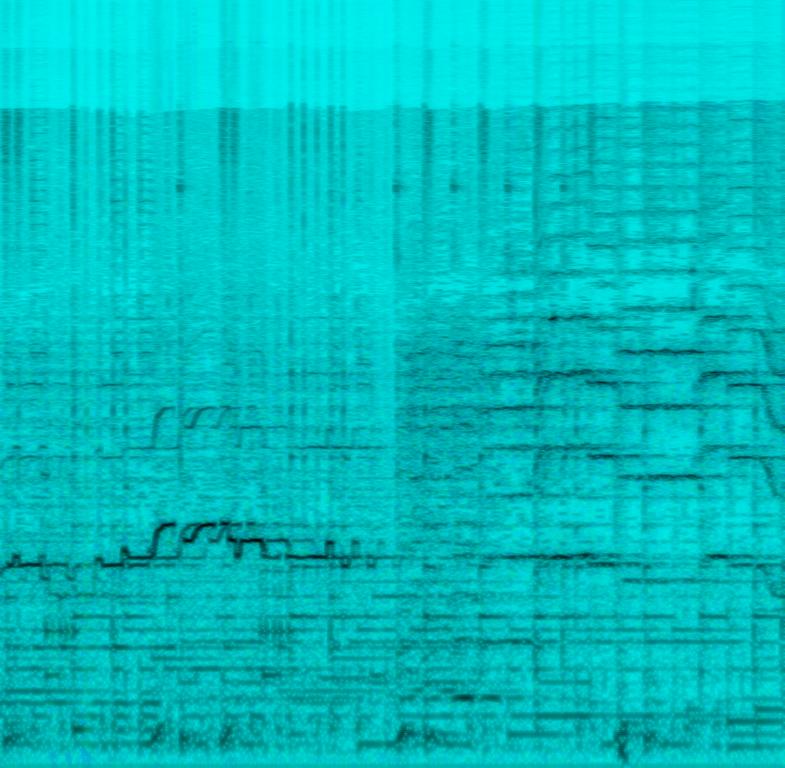
This song features a male voice singing the main melody. The instruments lend an Indian tonality to the song. The song starts with a flute solo backed by a tabla and a stringed instrument that sounds like a santoor. This is followed by a violin solo backed by the tabla as percussion. The bass plays the root notes of the chords. The male voice starts singing after the violin solo. This song has a gospel feel. The voice is mellow and carries emotion.